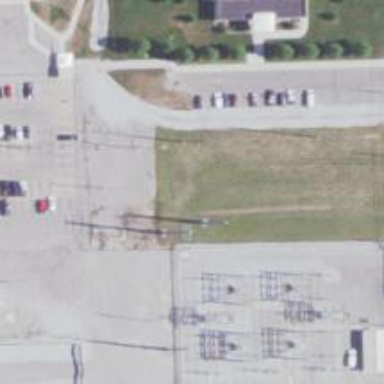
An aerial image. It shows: Power pole.